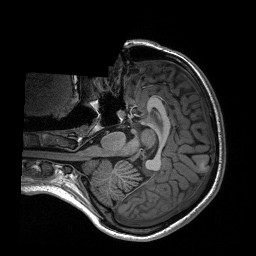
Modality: T1w
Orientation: axial
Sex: female
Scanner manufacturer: siemens
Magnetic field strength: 3 T
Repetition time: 2.3 s
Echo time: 0.00197 s